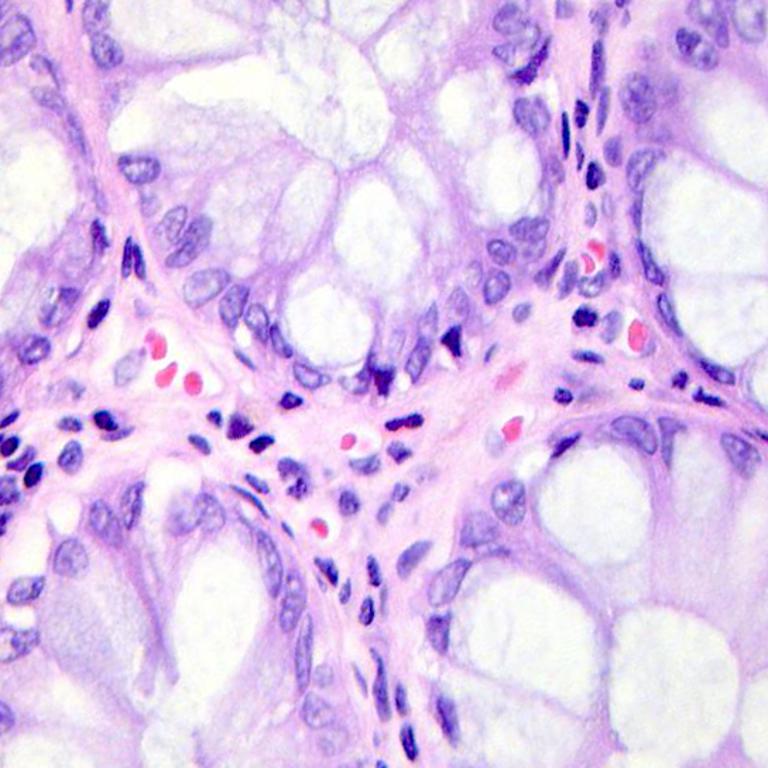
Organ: colon
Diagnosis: benign